六年级 · 组合几何学
如图，把一个梯形分成一个平行四边形和一个三角形。梯形与平行四边形面积的最简单的整数比是 ( _ _ $)$ 。

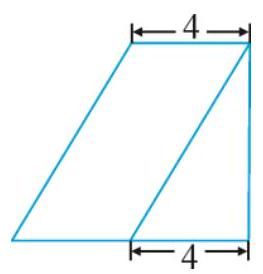
答案: $3: 2$